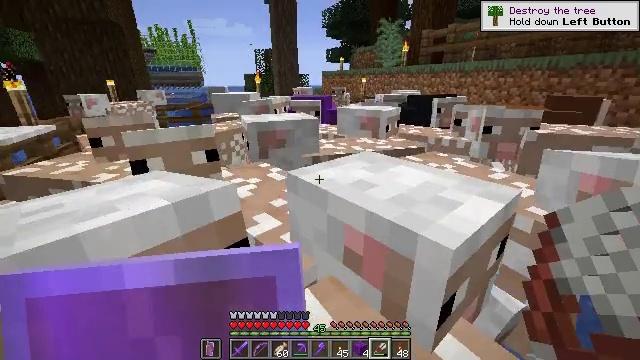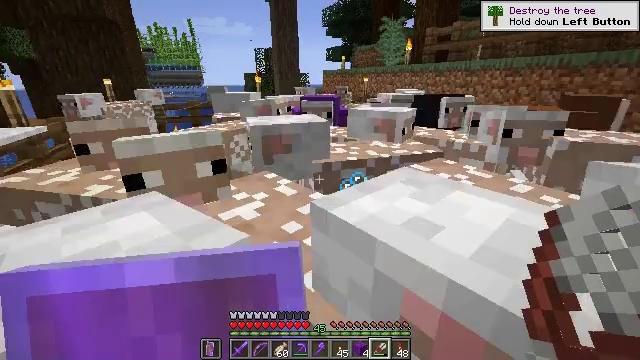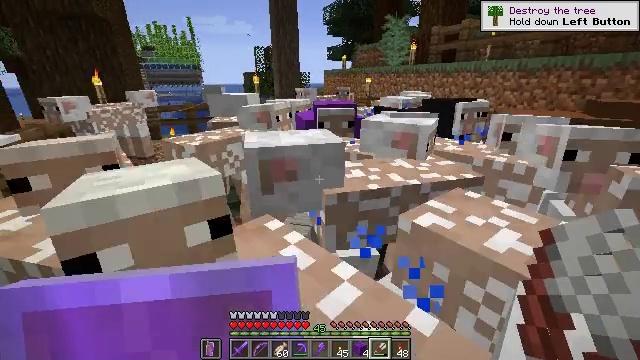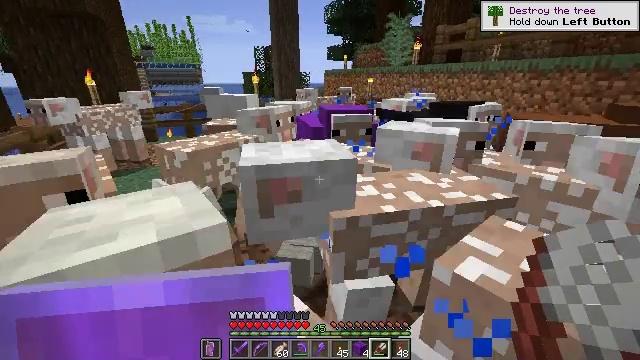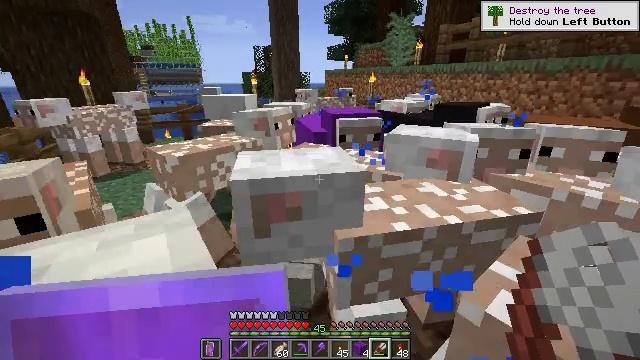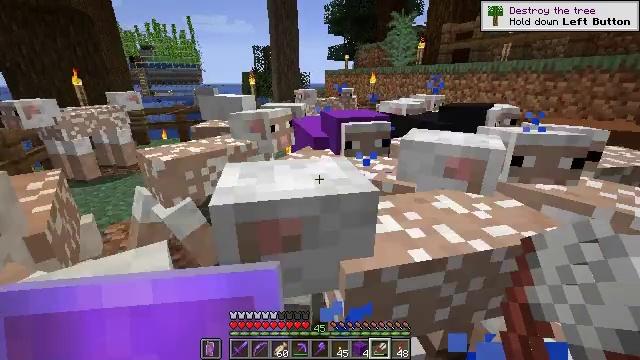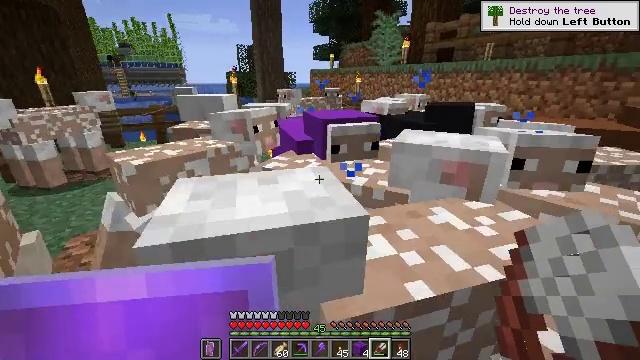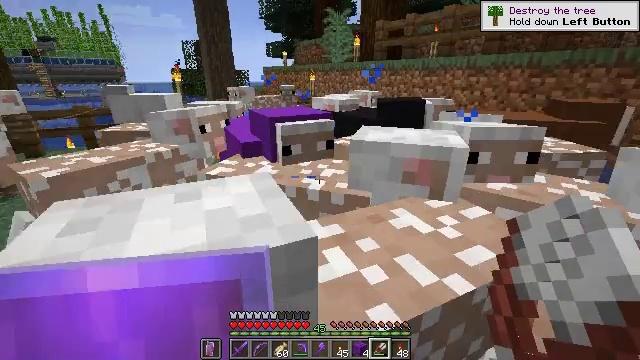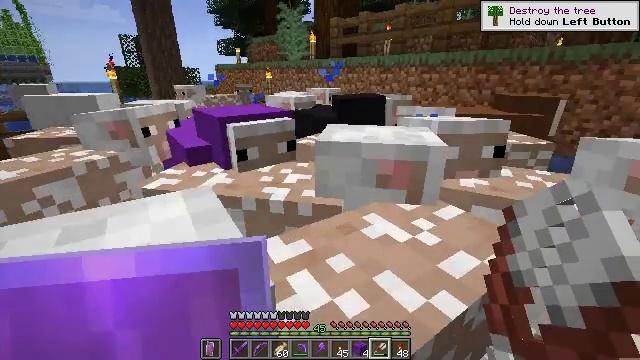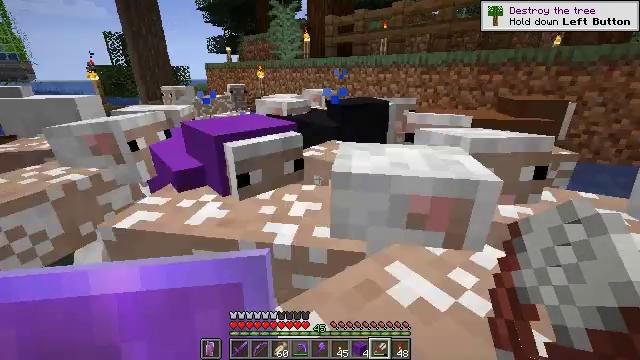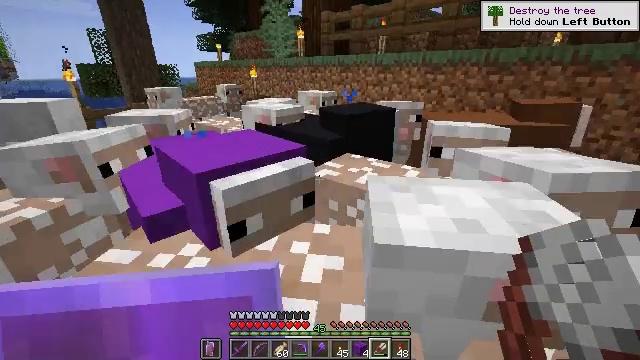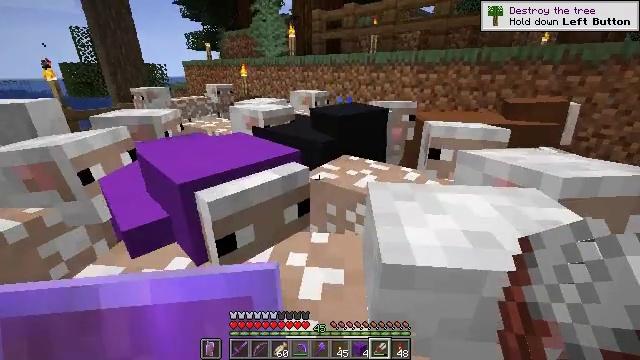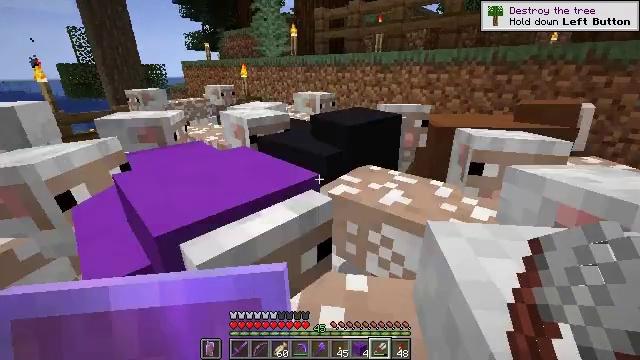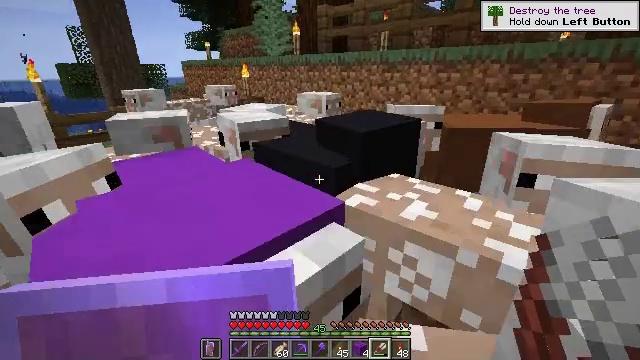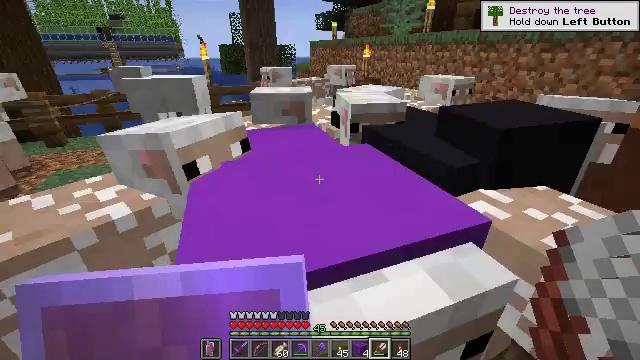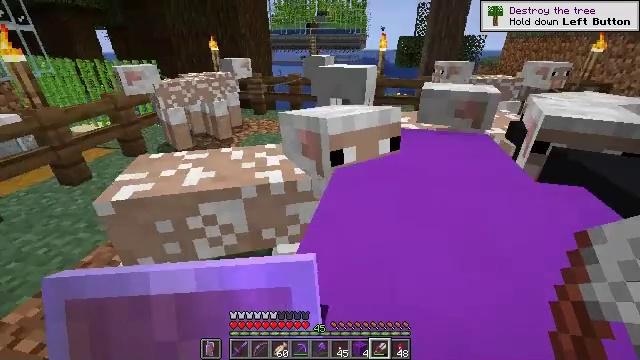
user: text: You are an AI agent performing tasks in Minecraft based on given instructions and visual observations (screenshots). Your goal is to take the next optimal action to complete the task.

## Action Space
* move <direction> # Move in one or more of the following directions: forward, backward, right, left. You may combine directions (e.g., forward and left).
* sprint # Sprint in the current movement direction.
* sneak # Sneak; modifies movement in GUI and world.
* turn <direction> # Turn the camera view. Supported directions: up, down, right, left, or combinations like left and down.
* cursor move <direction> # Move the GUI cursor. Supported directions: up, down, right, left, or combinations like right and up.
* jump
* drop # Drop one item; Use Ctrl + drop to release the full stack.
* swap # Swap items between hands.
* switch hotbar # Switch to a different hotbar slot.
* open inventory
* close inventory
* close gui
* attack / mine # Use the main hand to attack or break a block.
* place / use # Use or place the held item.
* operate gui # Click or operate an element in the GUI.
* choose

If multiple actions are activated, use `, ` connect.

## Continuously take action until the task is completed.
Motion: motion action
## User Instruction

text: Collect the light blue shulker box into your inventory.
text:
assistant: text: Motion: move forward
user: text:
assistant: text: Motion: move forward
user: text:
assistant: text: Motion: move forward
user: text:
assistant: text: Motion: move forward
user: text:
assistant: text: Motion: move forward
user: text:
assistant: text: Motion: move forward, turn right
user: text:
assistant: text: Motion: move forward, turn right
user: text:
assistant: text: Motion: move forward, turn right
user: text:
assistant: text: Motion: move forward, turn right
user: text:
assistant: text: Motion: move forward, turn right
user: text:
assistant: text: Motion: move forward, turn right
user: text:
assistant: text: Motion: move forward
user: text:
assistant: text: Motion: move forward
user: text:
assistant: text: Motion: move forward, turn left and down, use / place
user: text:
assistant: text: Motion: turn left and down, use / place
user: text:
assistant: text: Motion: turn left, use / place
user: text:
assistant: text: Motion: turn right
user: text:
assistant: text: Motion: turn right and down
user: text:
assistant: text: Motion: use / place
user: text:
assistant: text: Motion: turn down, use / place
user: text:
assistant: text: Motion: turn right and down, use / place
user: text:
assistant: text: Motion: turn right and down
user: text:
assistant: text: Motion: turn right
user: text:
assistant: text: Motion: use / place
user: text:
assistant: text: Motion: use / place
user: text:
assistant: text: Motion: use / place
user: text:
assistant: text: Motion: turn right and up
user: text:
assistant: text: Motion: turn right and up
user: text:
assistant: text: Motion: turn right
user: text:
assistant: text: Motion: turn right and up